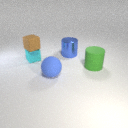
large blue rubber sphere in front of large green rubber cylinder